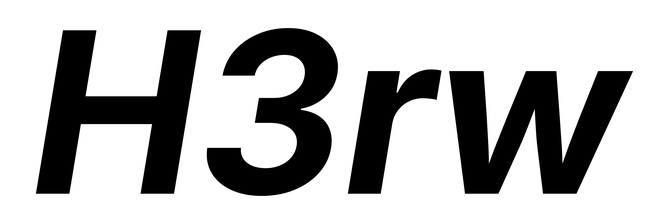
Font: Inter-Italic_Bold_Italic